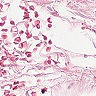
Metastatic tissue present: no